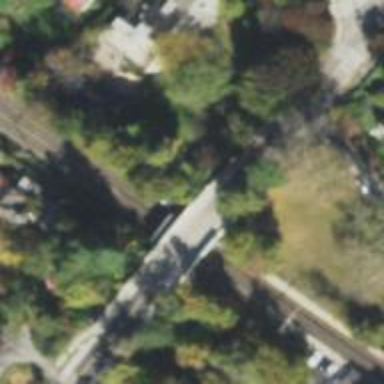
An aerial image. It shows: Railway track with contact line for electrification.